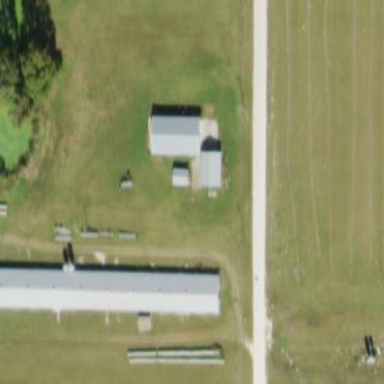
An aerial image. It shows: Poultry farmyard is depicted in the image.